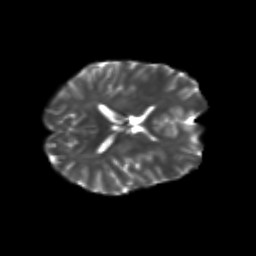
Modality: T2w
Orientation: axial
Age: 29
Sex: male
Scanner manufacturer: siemens
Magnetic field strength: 3 T
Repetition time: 3.5 s
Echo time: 0.104 s